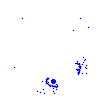
Particle: electron